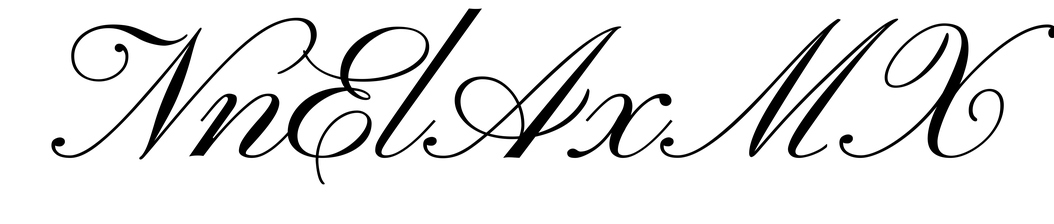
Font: PinyonScript-Regular